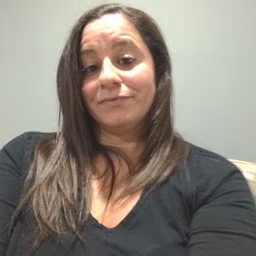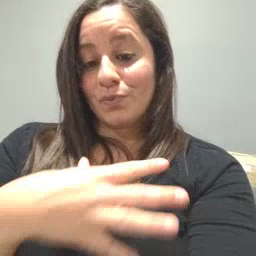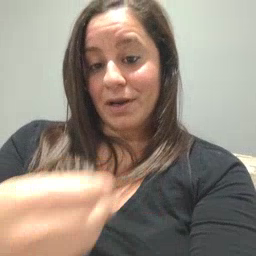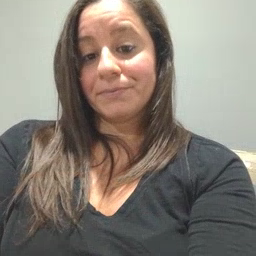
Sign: white